Question: This is testTray.py
'''
from PyQt4.QtCore import *
from PyQt4.QtGui import *
import imgAgent_rc
class Window(QDialog):
def __init__(self):
super(Window, self).__init__()
self.trayIcon = QSystemTrayIcon(self)
icon = QIcon(':/images/logo/image_16x16.png') # Problem
#icon = QIcon('images/logo/image_16x16.png') # OK
self.trayIcon.setIcon(icon)
self.trayIcon.setVisible(True)
self.trayIcon.show()
if __name__ == '__main__':
app = QApplication(sys.argv)
window = Window()
window.show()
sys.exit(app.exec_())
'''
This is the directory structure:
'''
imgAgent.qrc
imgAgent_rc.py
testTray.py
+images
|---+logo
|---image_16x16.png
'''
imgAgent.prc
'''
<RCC>
<qresource prefix="logo">
<file>images/logo/image_16x16.png</file>
...
</qresource>
</RCC>
'''
I generated the .py resource file using:
'pyrcc4.exe -py3 -o imgAgent_rc.py imgAgent.qrc'
The System tray icon AND the window icon do not appear when referenced from the resource, but appear normally when referenced by the relative path.

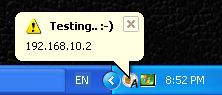
Answer: Try with this resource file code:
'''
<RCC>
<qresource>
<file>images/logo/image_16x16.png</file>
</qresource>
</RCC>
'''